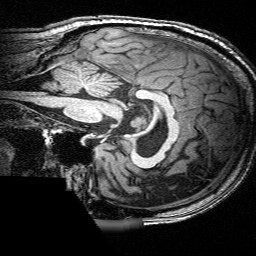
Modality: T1w
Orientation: sagittal
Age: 55
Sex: male
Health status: ill
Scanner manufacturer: siemens
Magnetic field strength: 3 T
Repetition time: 0.0025 s
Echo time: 0.00336 s